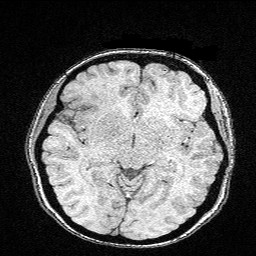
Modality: FLASH
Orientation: coronal
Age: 25
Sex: female